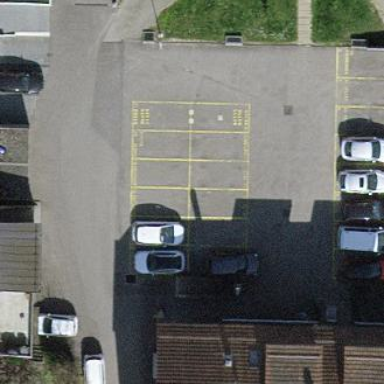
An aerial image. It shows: Parking area with surface.